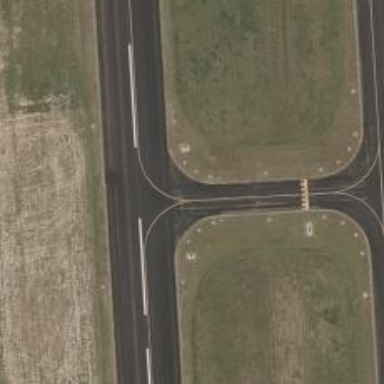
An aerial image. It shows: View of taxiway at the airport.